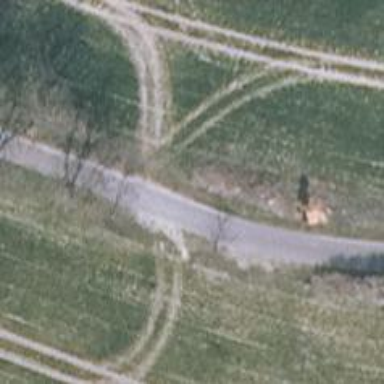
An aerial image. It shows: Unclassified road with asphalt surface. It also serves as bicycle road.